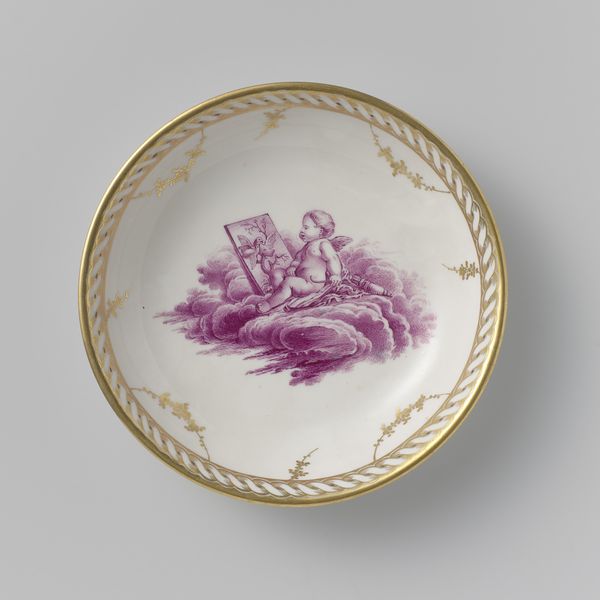
Titel: Schotel, beschilderd met putti zwevend op wolken
Künstler: Ansbach
Standort: Amsterdam
Institution: Rijksmuseum
Schlagwörter: wolke, teller, spiegel, gold, engel, putto, tafel, dekor, porzellan, untertasse, porzelan, vergoldung, armor, schlae, porzallan, goldschale